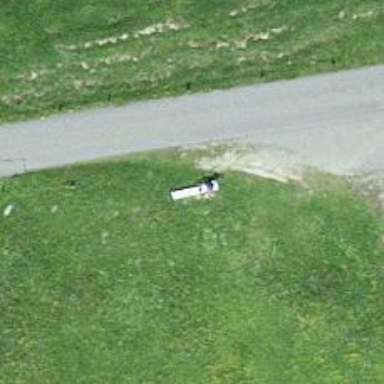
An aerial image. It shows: Bench.